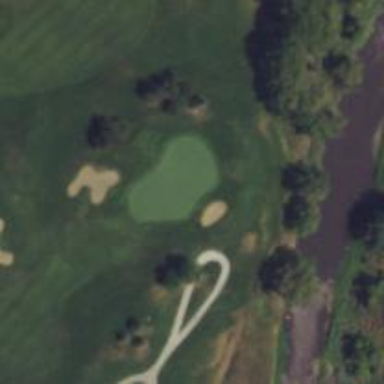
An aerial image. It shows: View of golf hole.